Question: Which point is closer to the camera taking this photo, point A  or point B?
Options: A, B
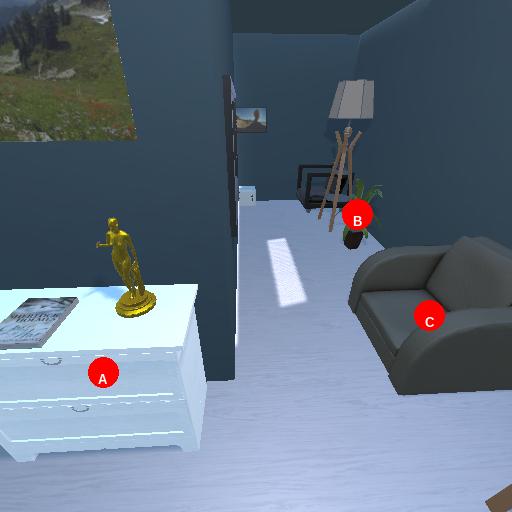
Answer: A